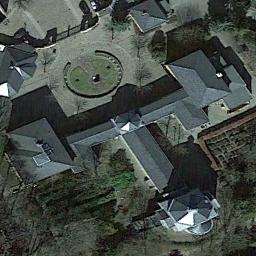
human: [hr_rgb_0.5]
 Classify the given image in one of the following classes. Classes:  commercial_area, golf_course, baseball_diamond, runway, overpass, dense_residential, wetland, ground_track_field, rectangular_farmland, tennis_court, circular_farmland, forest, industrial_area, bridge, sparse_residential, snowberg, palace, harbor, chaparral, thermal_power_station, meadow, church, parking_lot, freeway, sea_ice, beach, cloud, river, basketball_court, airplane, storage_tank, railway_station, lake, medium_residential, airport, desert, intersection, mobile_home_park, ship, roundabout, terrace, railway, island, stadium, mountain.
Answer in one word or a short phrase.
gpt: church